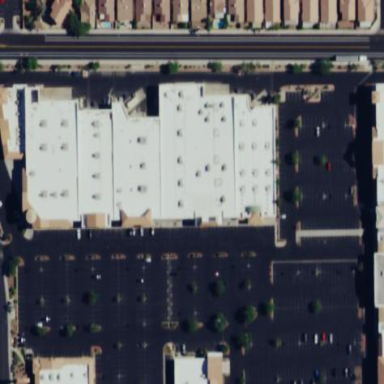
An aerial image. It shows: Retail building that is part of mall.